Field crop: tomato
Growth stage: 1
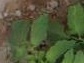
Species: tomato